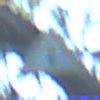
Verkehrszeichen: Lichtzeichenanlage
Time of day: MorningAfternoon
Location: Outdoor (Nature)
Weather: Clear
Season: NotSpecified
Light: Natural